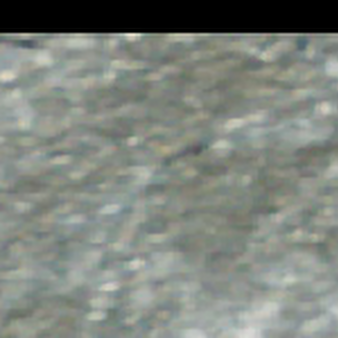
Label: other